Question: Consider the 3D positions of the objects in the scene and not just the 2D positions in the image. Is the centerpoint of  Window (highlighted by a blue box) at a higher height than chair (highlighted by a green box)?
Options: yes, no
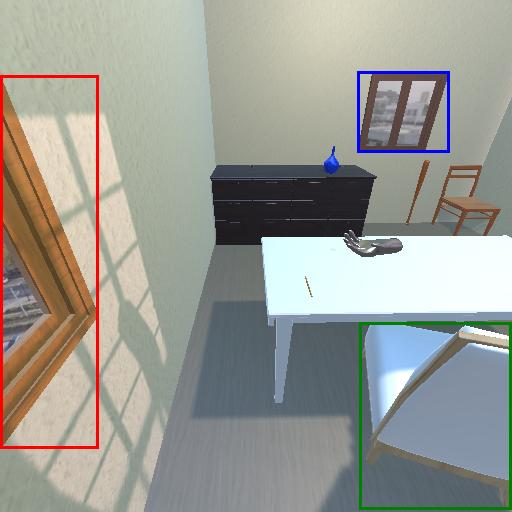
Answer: yes